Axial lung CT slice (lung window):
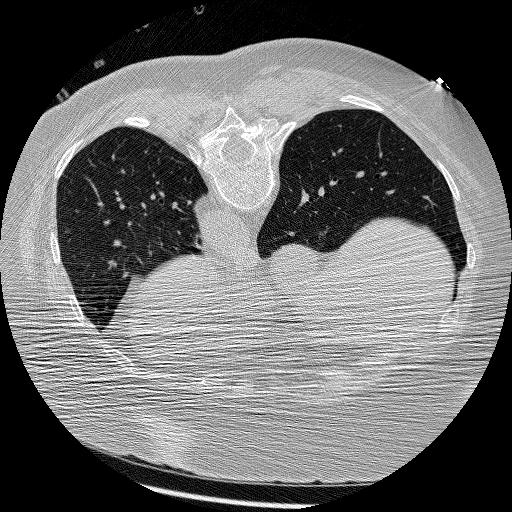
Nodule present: no